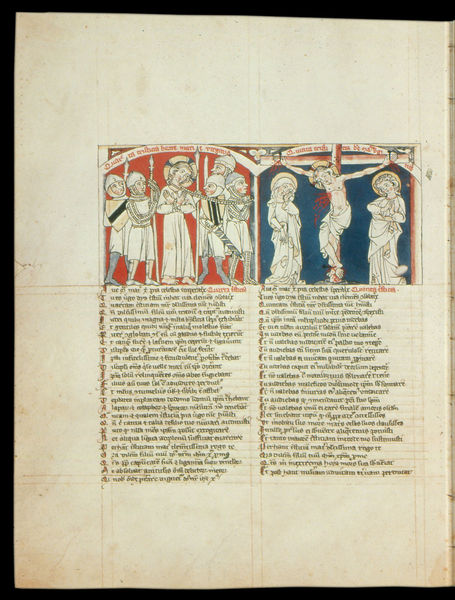
Titel: Speculum humanae salvationis; Codex Cremifanensis 243
Institution: Kremsmünster, Stiftsbibliothek
Schlagwörter: blau, mann, wunde, menschen, frau, männer, säulen, rot, bibel, trauer, bild, kind, blatt, schrift, bilder, papier, spalten, baby, lanze, soldaten, kerzen, nagel, nägel, bögen, blut, buch, kreuz, seil, druck, seite, schwert, text, verhaftung, buchstaben, ritter, buchseite, heiligenschein, nimbus, christus, jesus, kreuzigung, mittelalter, lanzen, heilige, zeilen, maria, jesu, handschrift, buchmalerei, evangelium, inkunabel, bible, linine, handscrift